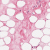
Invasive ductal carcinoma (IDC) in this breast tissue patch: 0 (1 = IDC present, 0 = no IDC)